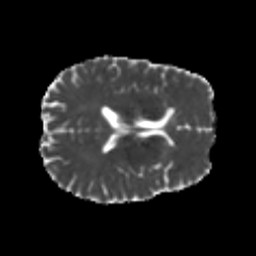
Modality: MD
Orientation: axial
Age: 26
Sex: male
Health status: healthy
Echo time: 0.074 s